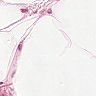
Metastatic tissue present: no